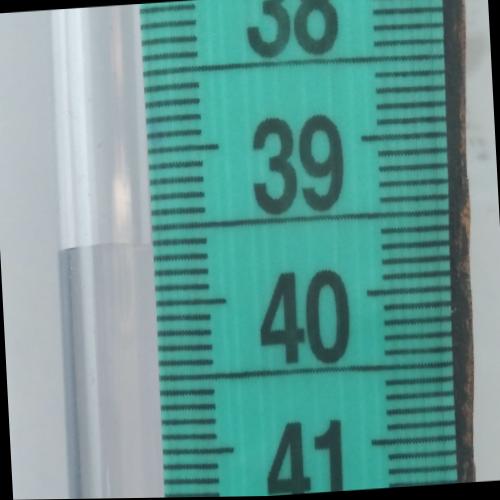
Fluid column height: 39.6 cm